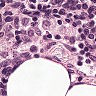
Metastatic tissue present: no